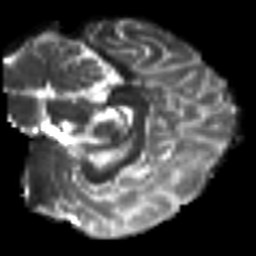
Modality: T2w
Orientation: sagittal
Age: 48
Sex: female
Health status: ill
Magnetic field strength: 3 T
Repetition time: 9 s
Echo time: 0.093 s